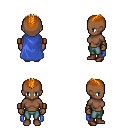
a pixel art fantasy rpg character, female body template, human, dark skin, blue cape, teal pants, dark blonde short mohawk hairstyle, leather bracers, brown shoes, four views (front, back, left, right), 2x2 character sprite sheet, small pixel art, hard edges, no anti-aliasing